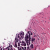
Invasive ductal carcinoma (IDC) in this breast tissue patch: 0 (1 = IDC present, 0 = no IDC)